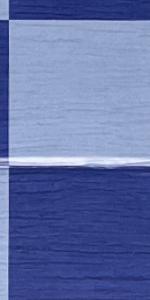
Label: Empty